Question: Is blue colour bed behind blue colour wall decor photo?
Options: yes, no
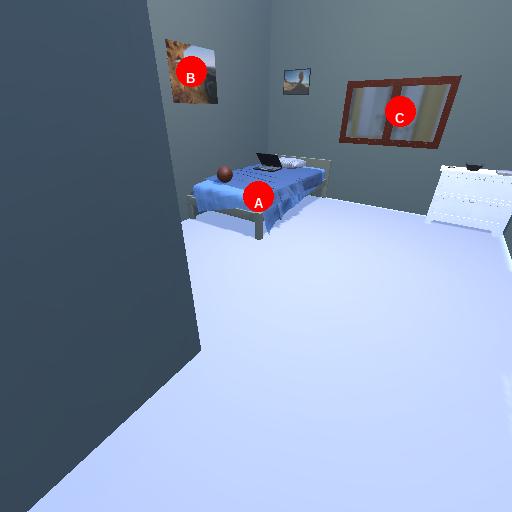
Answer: yes